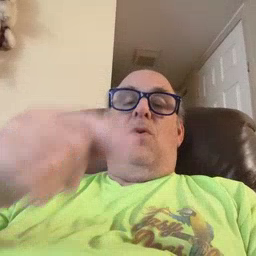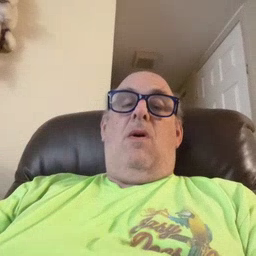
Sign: dog